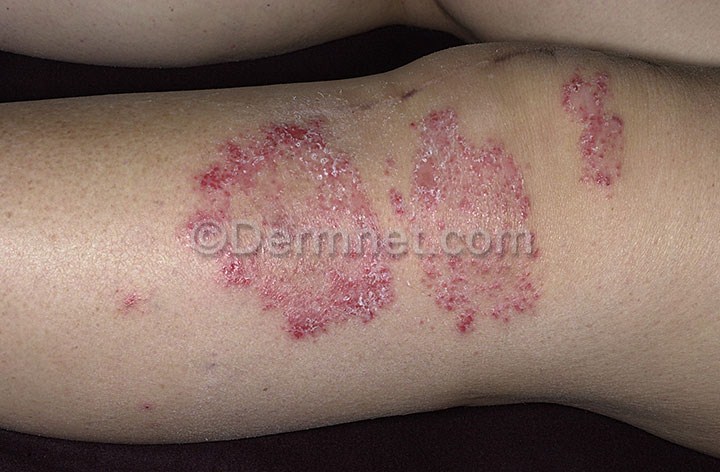
Disease: Eczema Photos